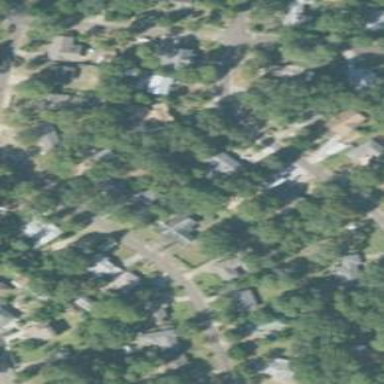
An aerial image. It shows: Residential area composed of single-family homes.